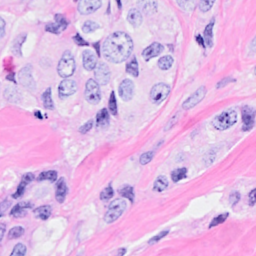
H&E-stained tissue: Breast